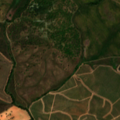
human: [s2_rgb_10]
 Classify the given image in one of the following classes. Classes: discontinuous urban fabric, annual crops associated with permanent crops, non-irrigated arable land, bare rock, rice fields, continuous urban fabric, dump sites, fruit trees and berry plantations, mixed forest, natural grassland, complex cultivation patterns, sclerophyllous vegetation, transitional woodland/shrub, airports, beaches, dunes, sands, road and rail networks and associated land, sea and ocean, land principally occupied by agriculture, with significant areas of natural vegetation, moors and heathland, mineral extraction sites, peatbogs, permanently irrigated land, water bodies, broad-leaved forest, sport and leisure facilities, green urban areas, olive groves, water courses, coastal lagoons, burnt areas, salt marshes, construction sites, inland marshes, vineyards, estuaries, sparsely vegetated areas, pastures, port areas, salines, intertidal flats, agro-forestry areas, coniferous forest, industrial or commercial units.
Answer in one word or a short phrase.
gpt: continuous urban fabric